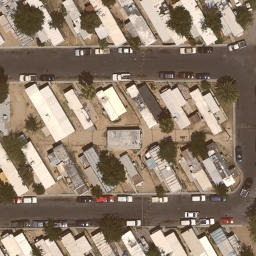
Label: residential